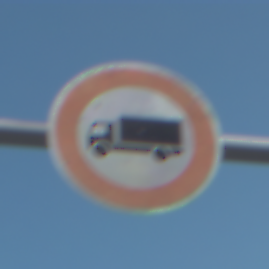
Verkehrszeichen: VerbotFuerKraftfahrzeugeUeberDreiKommaFuenfTonnen
Umgebung: Outdoor, RoadRail
Tageszeit: SunriseSunset
Wetter: Clear
Licht: Natural
Jahreszeit: NotSpecified
Kontrast: HighContrast